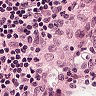
Metastatic tissue present: no